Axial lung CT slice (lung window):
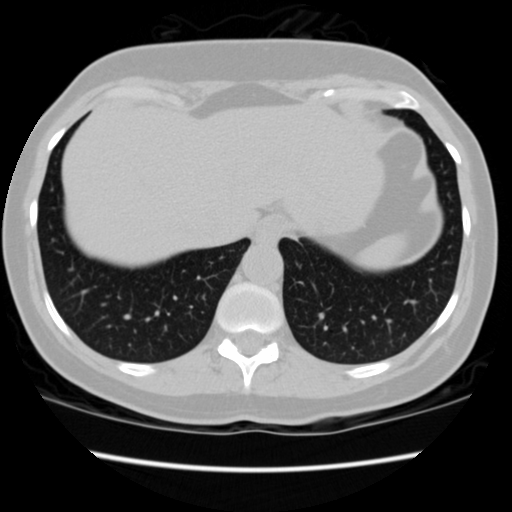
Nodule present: no